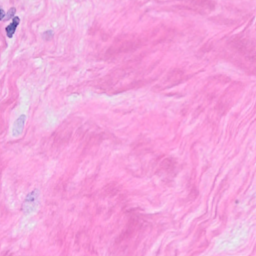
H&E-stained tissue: Breast